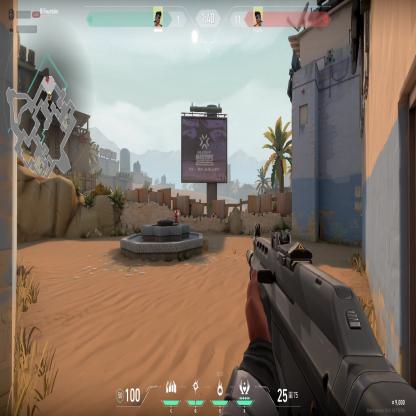
Label: enemy